Field crop: maize
Growth stage: 1
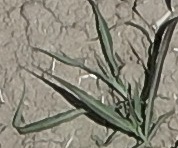
Species: sorghum